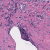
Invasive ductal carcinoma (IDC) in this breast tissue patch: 1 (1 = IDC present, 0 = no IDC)